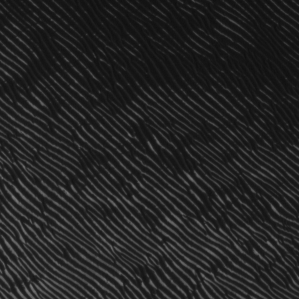
Label: frost